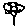
Label: flower